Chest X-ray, PA view. Patient: 55 years old, sex F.
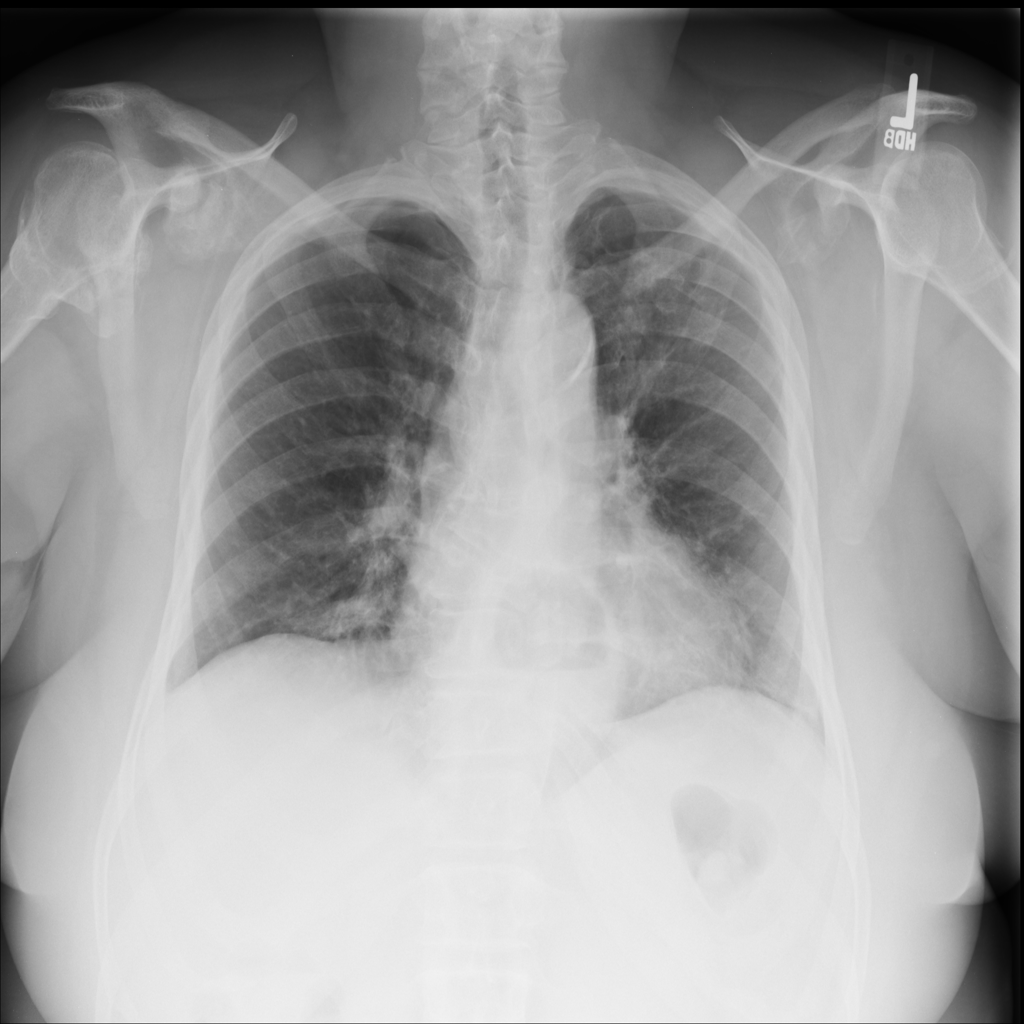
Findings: No Finding